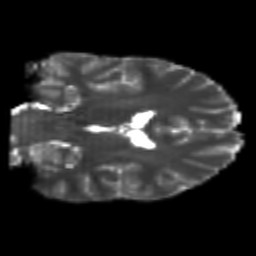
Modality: T2w
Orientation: coronal
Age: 19
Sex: male
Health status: healthy
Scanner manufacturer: philips
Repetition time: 7.475 s
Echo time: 0.08753 s